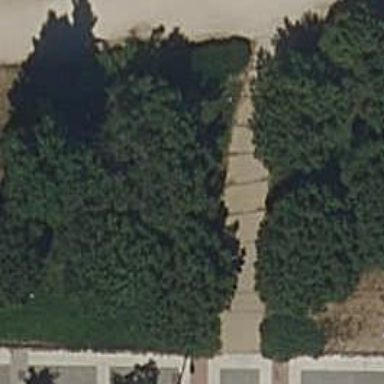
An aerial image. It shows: Sandy path.